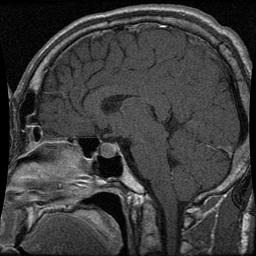
Label: pituitary